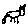
Label: cat